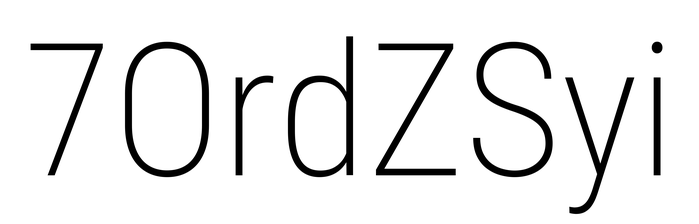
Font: Roboto_Condensed_ExtraLight